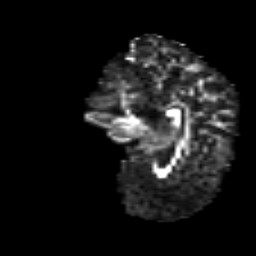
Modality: FA
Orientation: sagittal
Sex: male
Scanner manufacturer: siemens
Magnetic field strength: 3 T
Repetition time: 5 s
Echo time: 0.071 s